Question: I'm working on a fancy menu of some sort, but cant seem to get my head around a problem currently facing. Here's a image to illustrate the problem:

The whole thing is built using a tag that has a with children.
Basically the has to , and when the windows is shrunken or smaller, this position/behavior has to maintain, and the other regular menu items should collapse on the second row.
The 2 boxes have to maintain a order: the one on the left is the , and the one on the right is the
Here's what I've tried so far:
-position absolute wont cut it, because it will indeed stay on the right, but it may or may not overlay the other elements(current situation);
-floating it, will probably collapse with the other elements on the next row
-adding a padding right to the nav or ul tag, will work, however, the other menu items will always have a right margin that wont allow them to ever fall under the right boxy thing;
Heres a js fiddle to the problem(shrink the results window): <URL>
I'm open to any ideas, even changing the whole markup if that's the solution, or some fancy js if its working. Thank you!
The markup used:
'''
<nav class="secondary-navigation main-section">
<ul class="align-left secondary-navigation-list">
<li class="menu-item-block">
</li>
<li>
<a href="#">Menu Item</a>
</li>
<li>
<a href="#">Menu Item</a>
</li>
<li>
<a href="#">Menu Item</a>
</li>
<li>
<a href="#">Menu Item</a>
</li>
<li>
<a href="#">Menu Item</a>
</li>
<li>
<a href="#">Menu Item</a>
</li>
<li>
<a href="#">Menu Item</a>
</li>
<li>
<a href="#">Menu Item</a>
</li>
<li class="menu-item-block menu-last-item-block">
</li>
</ul>
'''
The css used:
'''
a{
text-decoration: none;
color: #656565;
padding: 10px;
font-size: 1.4em;
line-height: 50px;
}
.menu-item-block{
width: 50px;
height: 50px;
background: #656565;
}
.menu-last-item-block{
position: absolute;
top: 0;
right: 0;
}
ul, li {
margin: 0;
padding: 0;
list-style: none;
}
li{
float: left;
}
nav.secondary-navigation{
position: relative;
display: inline-block;
width: 100%;
}
nav.secondary-navigation:after{
content: '';
position: absolute;
left: 0;
bottom: 0;
width: 100%;
height: 5px;
background: #656565;
}
ul.secondary-navigation-list:after,
ul.secondary-navigation-list:before{
content: '';
position: absolute;
width: 5px;
height: 100%;
background: #656565;
}
ul.secondary-navigation-list:before{
left: 0;
}
ul.secondary-navigation-list:after{
right: 0;
}
'''
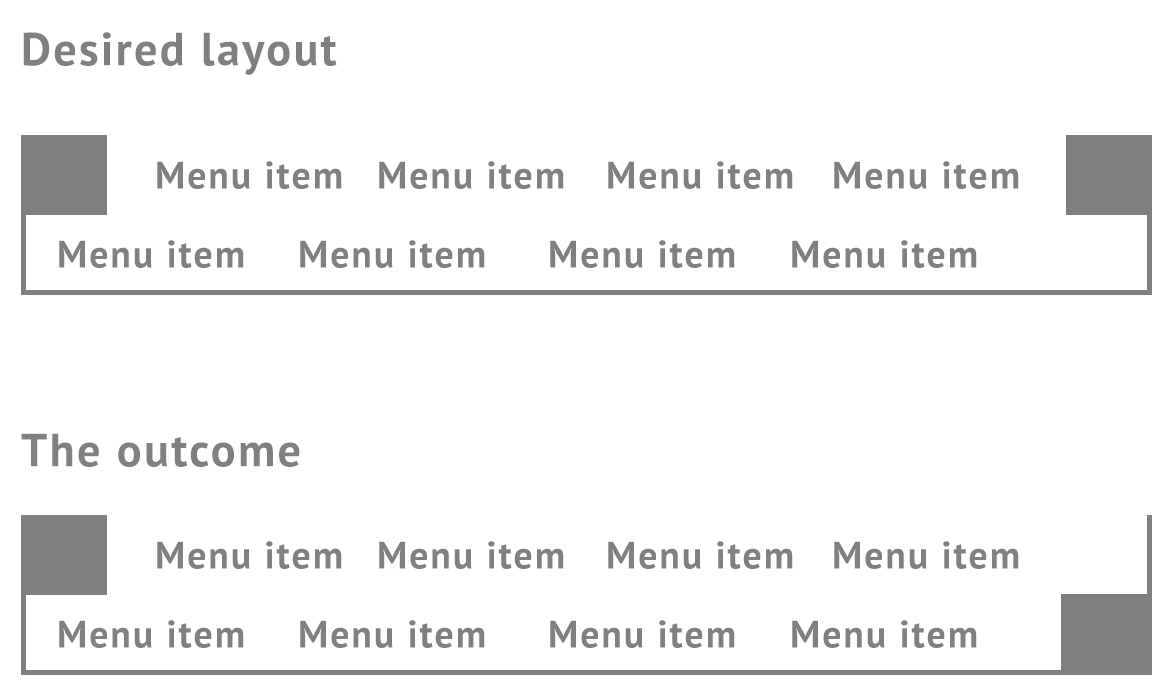
Answer: You can do it by a little manipulation on the html and css:
1. change the order of the li so that the 2 special ones are on top <ul class="align-left secondary-navigation-list">
<li class="menu-item-block">
</li>
<li class="menu-item-block menu-last-item-block">
</li>
<li>
<a href="#">Menu Item</a>
</li>....
2. Change the css rule for secondary-navigation-list .menu-last-item-block{
float:right;
}
see fiddle: <URL>